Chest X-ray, AP view. Patient: 61 years old, sex F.
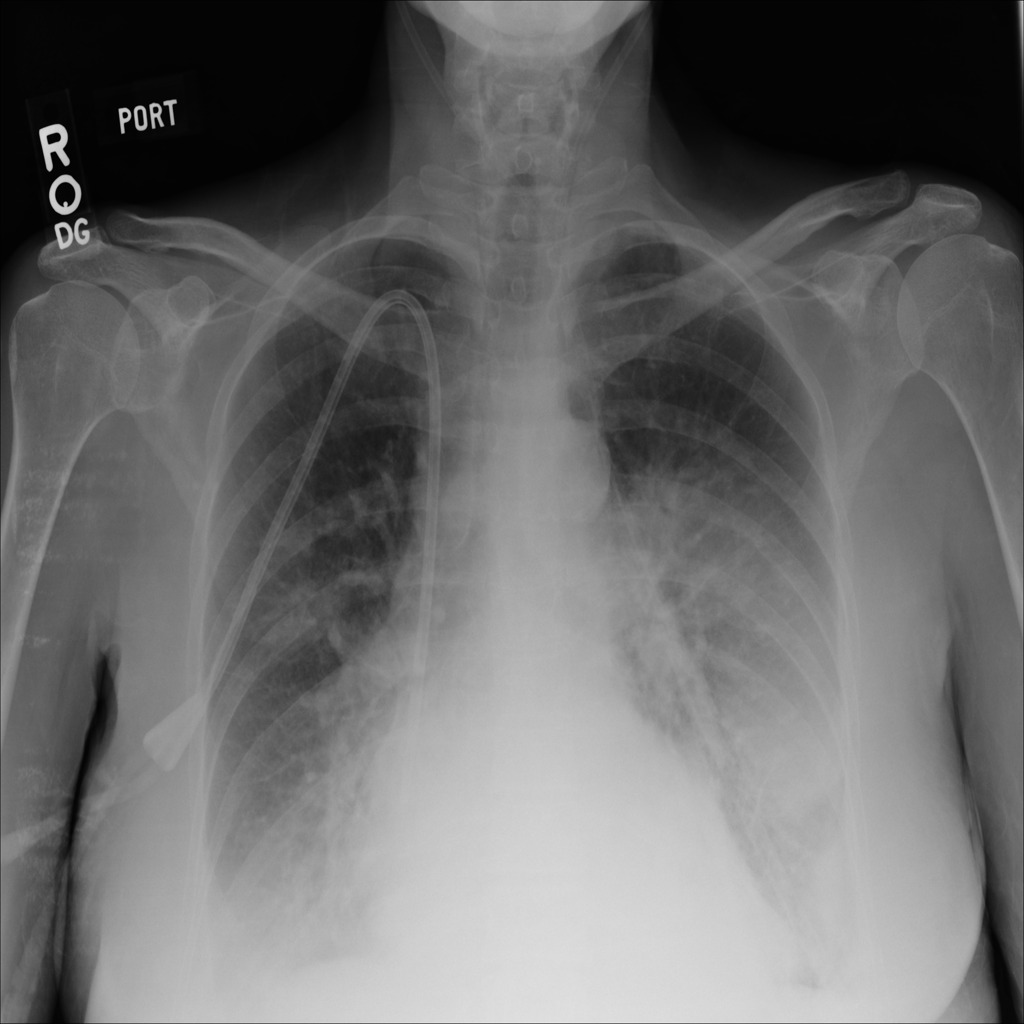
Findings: Consolidation, Effusion, Infiltration, Mass